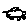
Label: car